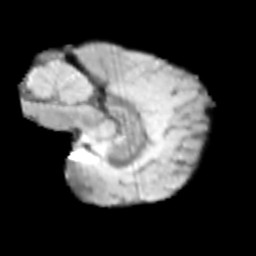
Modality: T2w
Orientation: sagittal
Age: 10
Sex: male
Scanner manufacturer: siemens
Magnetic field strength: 3 T
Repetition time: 3.8 s
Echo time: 0.07 s